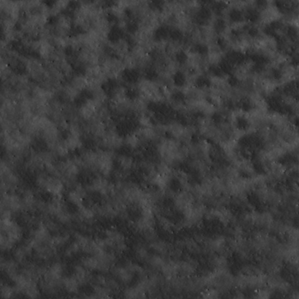
Label: non_frost